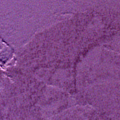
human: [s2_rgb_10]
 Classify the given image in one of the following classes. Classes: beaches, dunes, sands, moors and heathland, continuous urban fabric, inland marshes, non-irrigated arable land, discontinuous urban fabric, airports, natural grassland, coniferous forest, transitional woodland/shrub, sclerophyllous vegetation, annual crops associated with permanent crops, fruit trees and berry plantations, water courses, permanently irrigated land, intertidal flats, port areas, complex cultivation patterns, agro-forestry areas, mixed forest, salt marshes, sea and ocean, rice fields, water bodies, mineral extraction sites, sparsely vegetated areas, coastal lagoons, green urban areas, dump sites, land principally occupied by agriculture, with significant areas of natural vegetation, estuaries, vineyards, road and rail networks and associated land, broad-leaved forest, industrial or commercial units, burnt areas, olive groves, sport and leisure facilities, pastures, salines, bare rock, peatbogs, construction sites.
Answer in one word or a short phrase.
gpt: sea and ocean